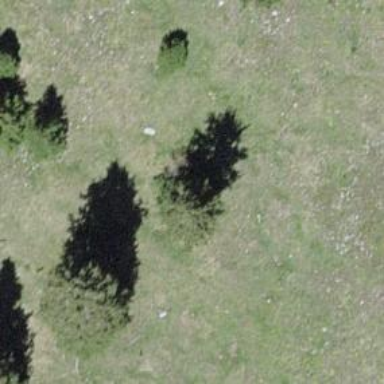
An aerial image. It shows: Needle-leaved tree in natural setting.